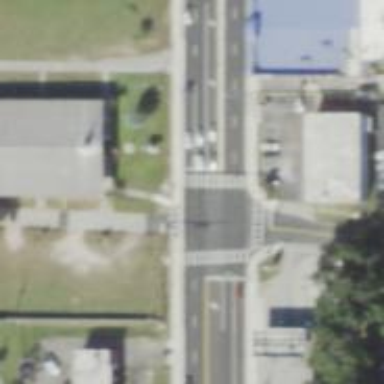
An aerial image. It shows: Crossing on the road.